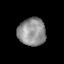
Tissue: lung
Cell type: Others
Senescence score: 0.5652
Nuclear area (px): 741
Mean DAPI intensity: 146.579